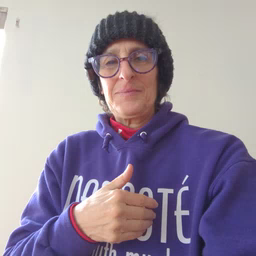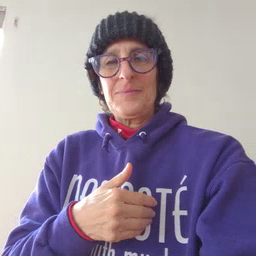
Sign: old